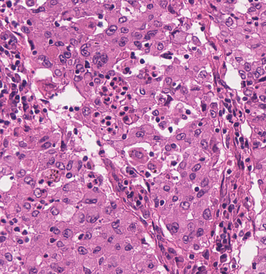
Tumor epithelial tissue: yes
Tumor-associated stroma tissue: yes
Normal tissue: no